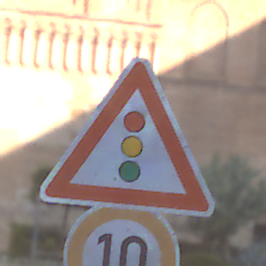
Verkehrszeichen: Lichtzeichenanlage
Zusatzzeichen unten: Geschwindigkeit10
Umgebung: Outdoor, Urban
Tageszeit: SunriseSunset
Wetter: PartlyCloudy
Licht: Natural
Jahreszeit: NotSpecified
Kontrast: LowContrast